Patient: sex M, age 60
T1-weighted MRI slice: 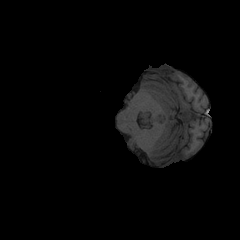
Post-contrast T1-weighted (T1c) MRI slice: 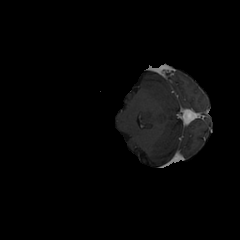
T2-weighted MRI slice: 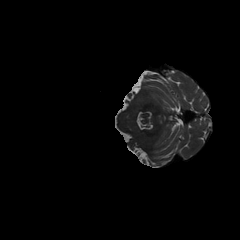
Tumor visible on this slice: no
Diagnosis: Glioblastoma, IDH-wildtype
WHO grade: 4